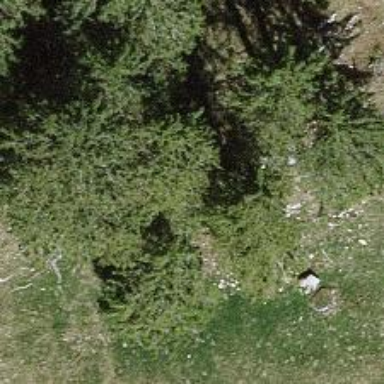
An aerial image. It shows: Single tag "natural: tree."